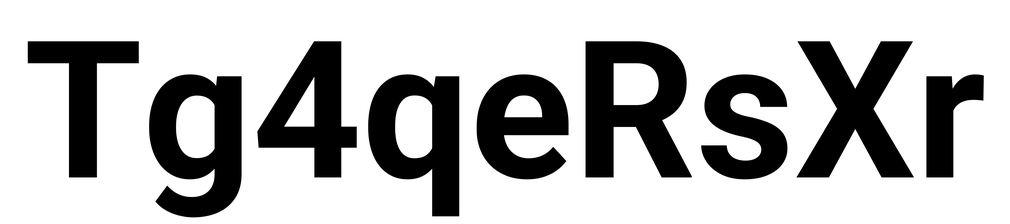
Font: Roboto_Bold